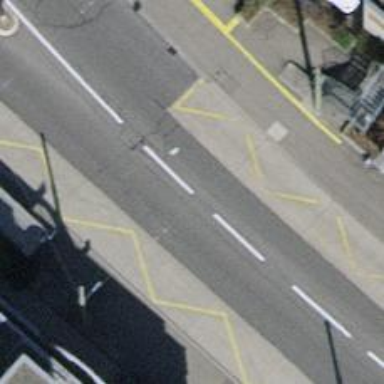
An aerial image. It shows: Bus stop for trolleybuses with designated stop position for public transport.